Brain MRI, t2w sequence, axial 2D slice.
Patient: age 35, sex F, weight 90 kg, height 1.9 m
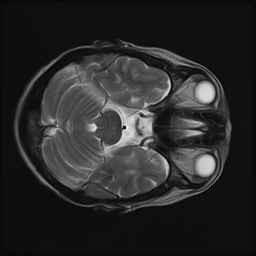